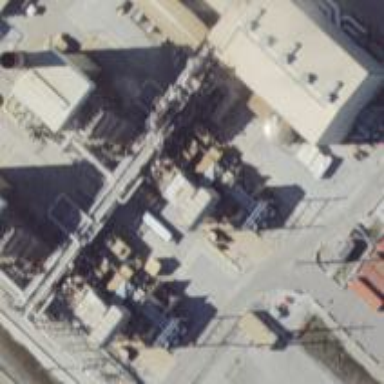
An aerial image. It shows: Gas turbine generator.